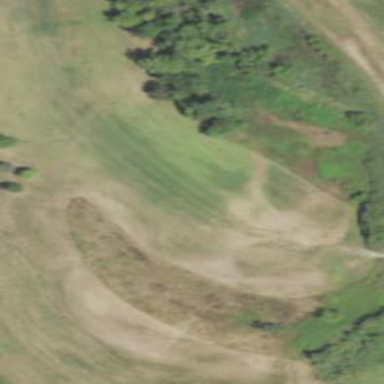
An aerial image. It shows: Golf rough area.